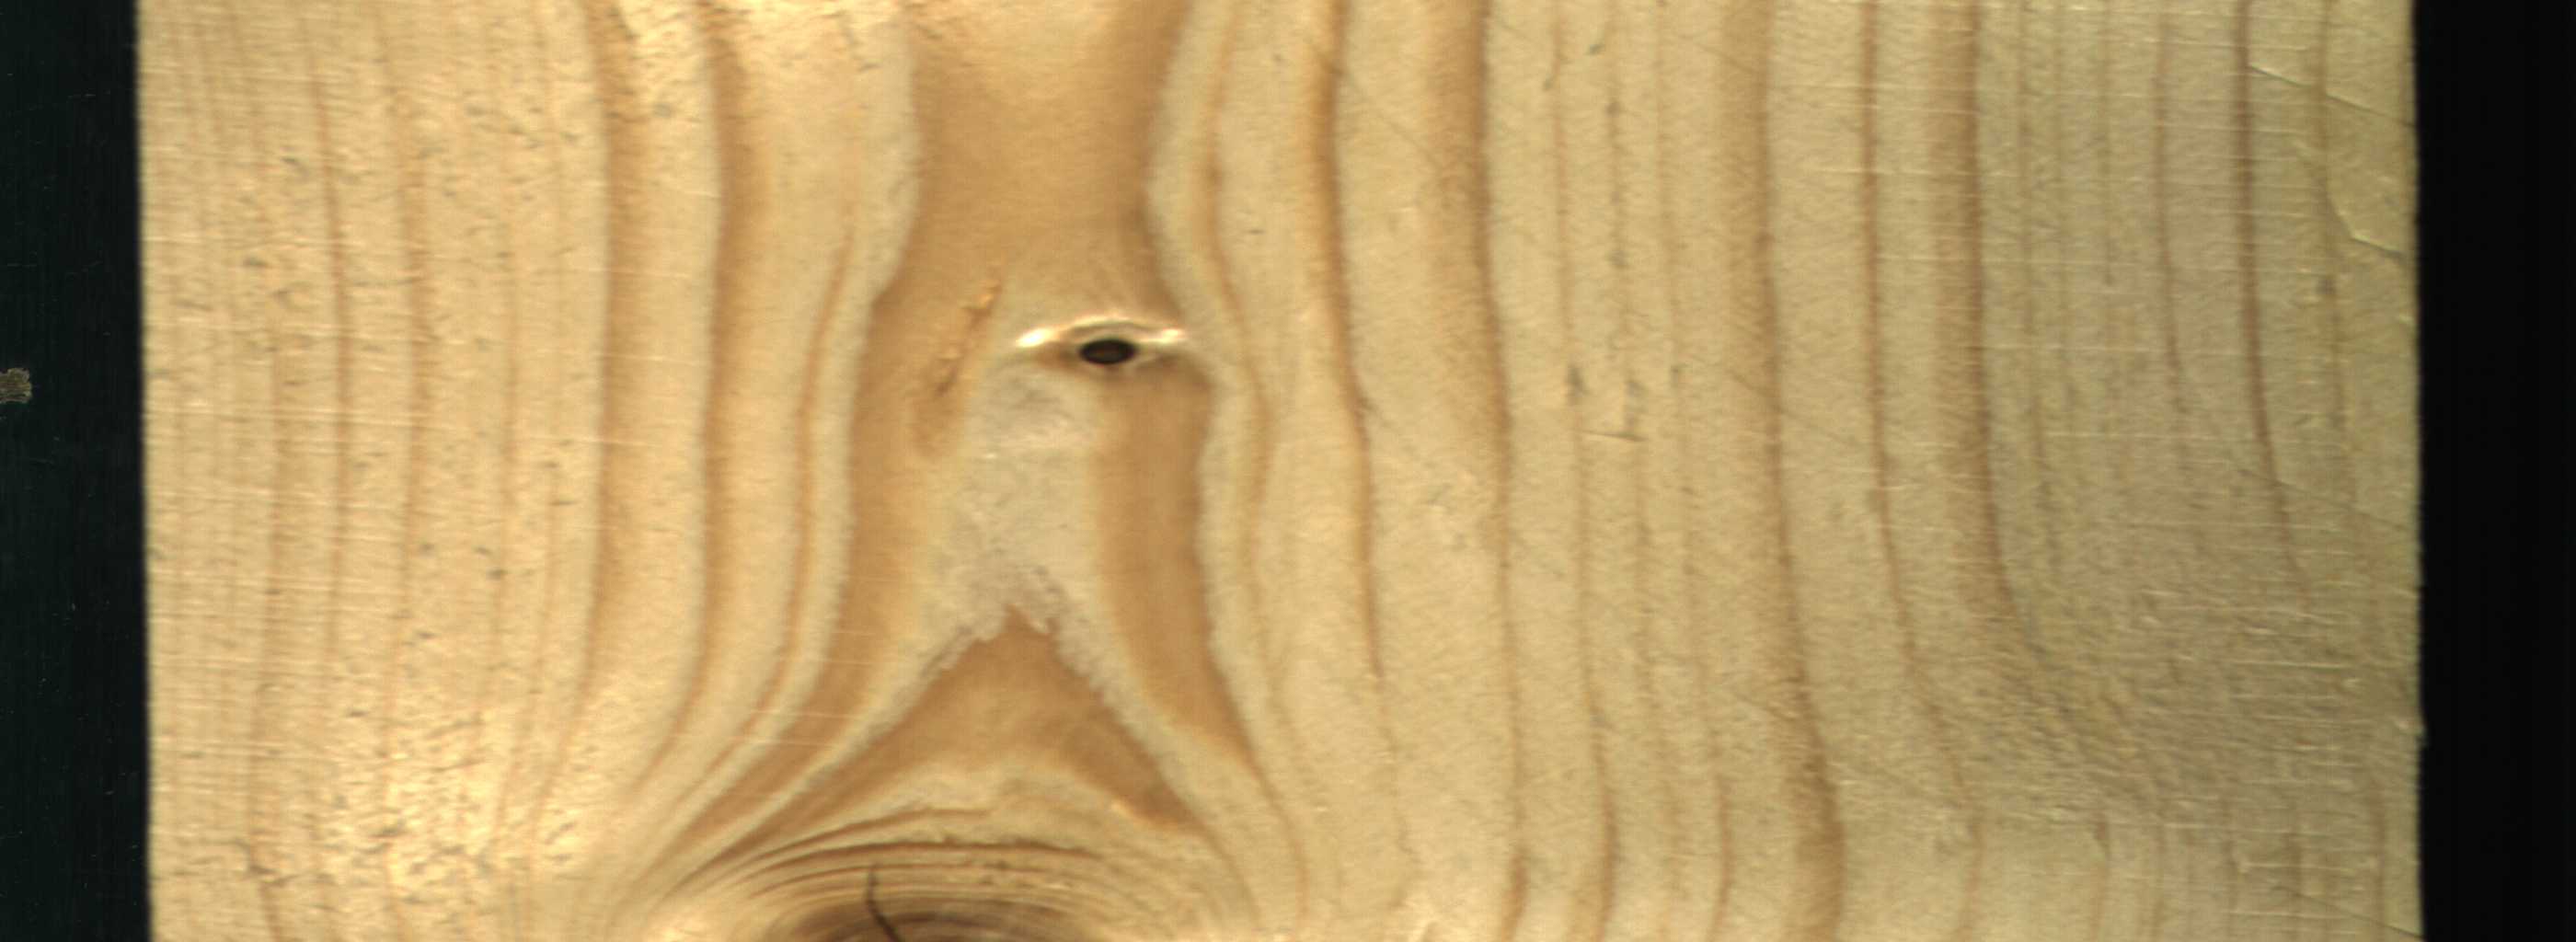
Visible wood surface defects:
knot_with_crack
Dead_Knot